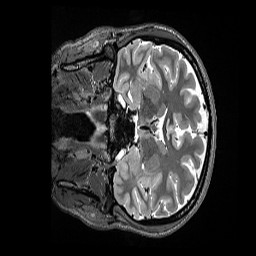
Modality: T2w
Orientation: coronal
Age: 31
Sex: female
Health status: ill
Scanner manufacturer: siemens
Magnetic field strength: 3 T
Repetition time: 3.2 s
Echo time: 0.564 s